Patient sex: M
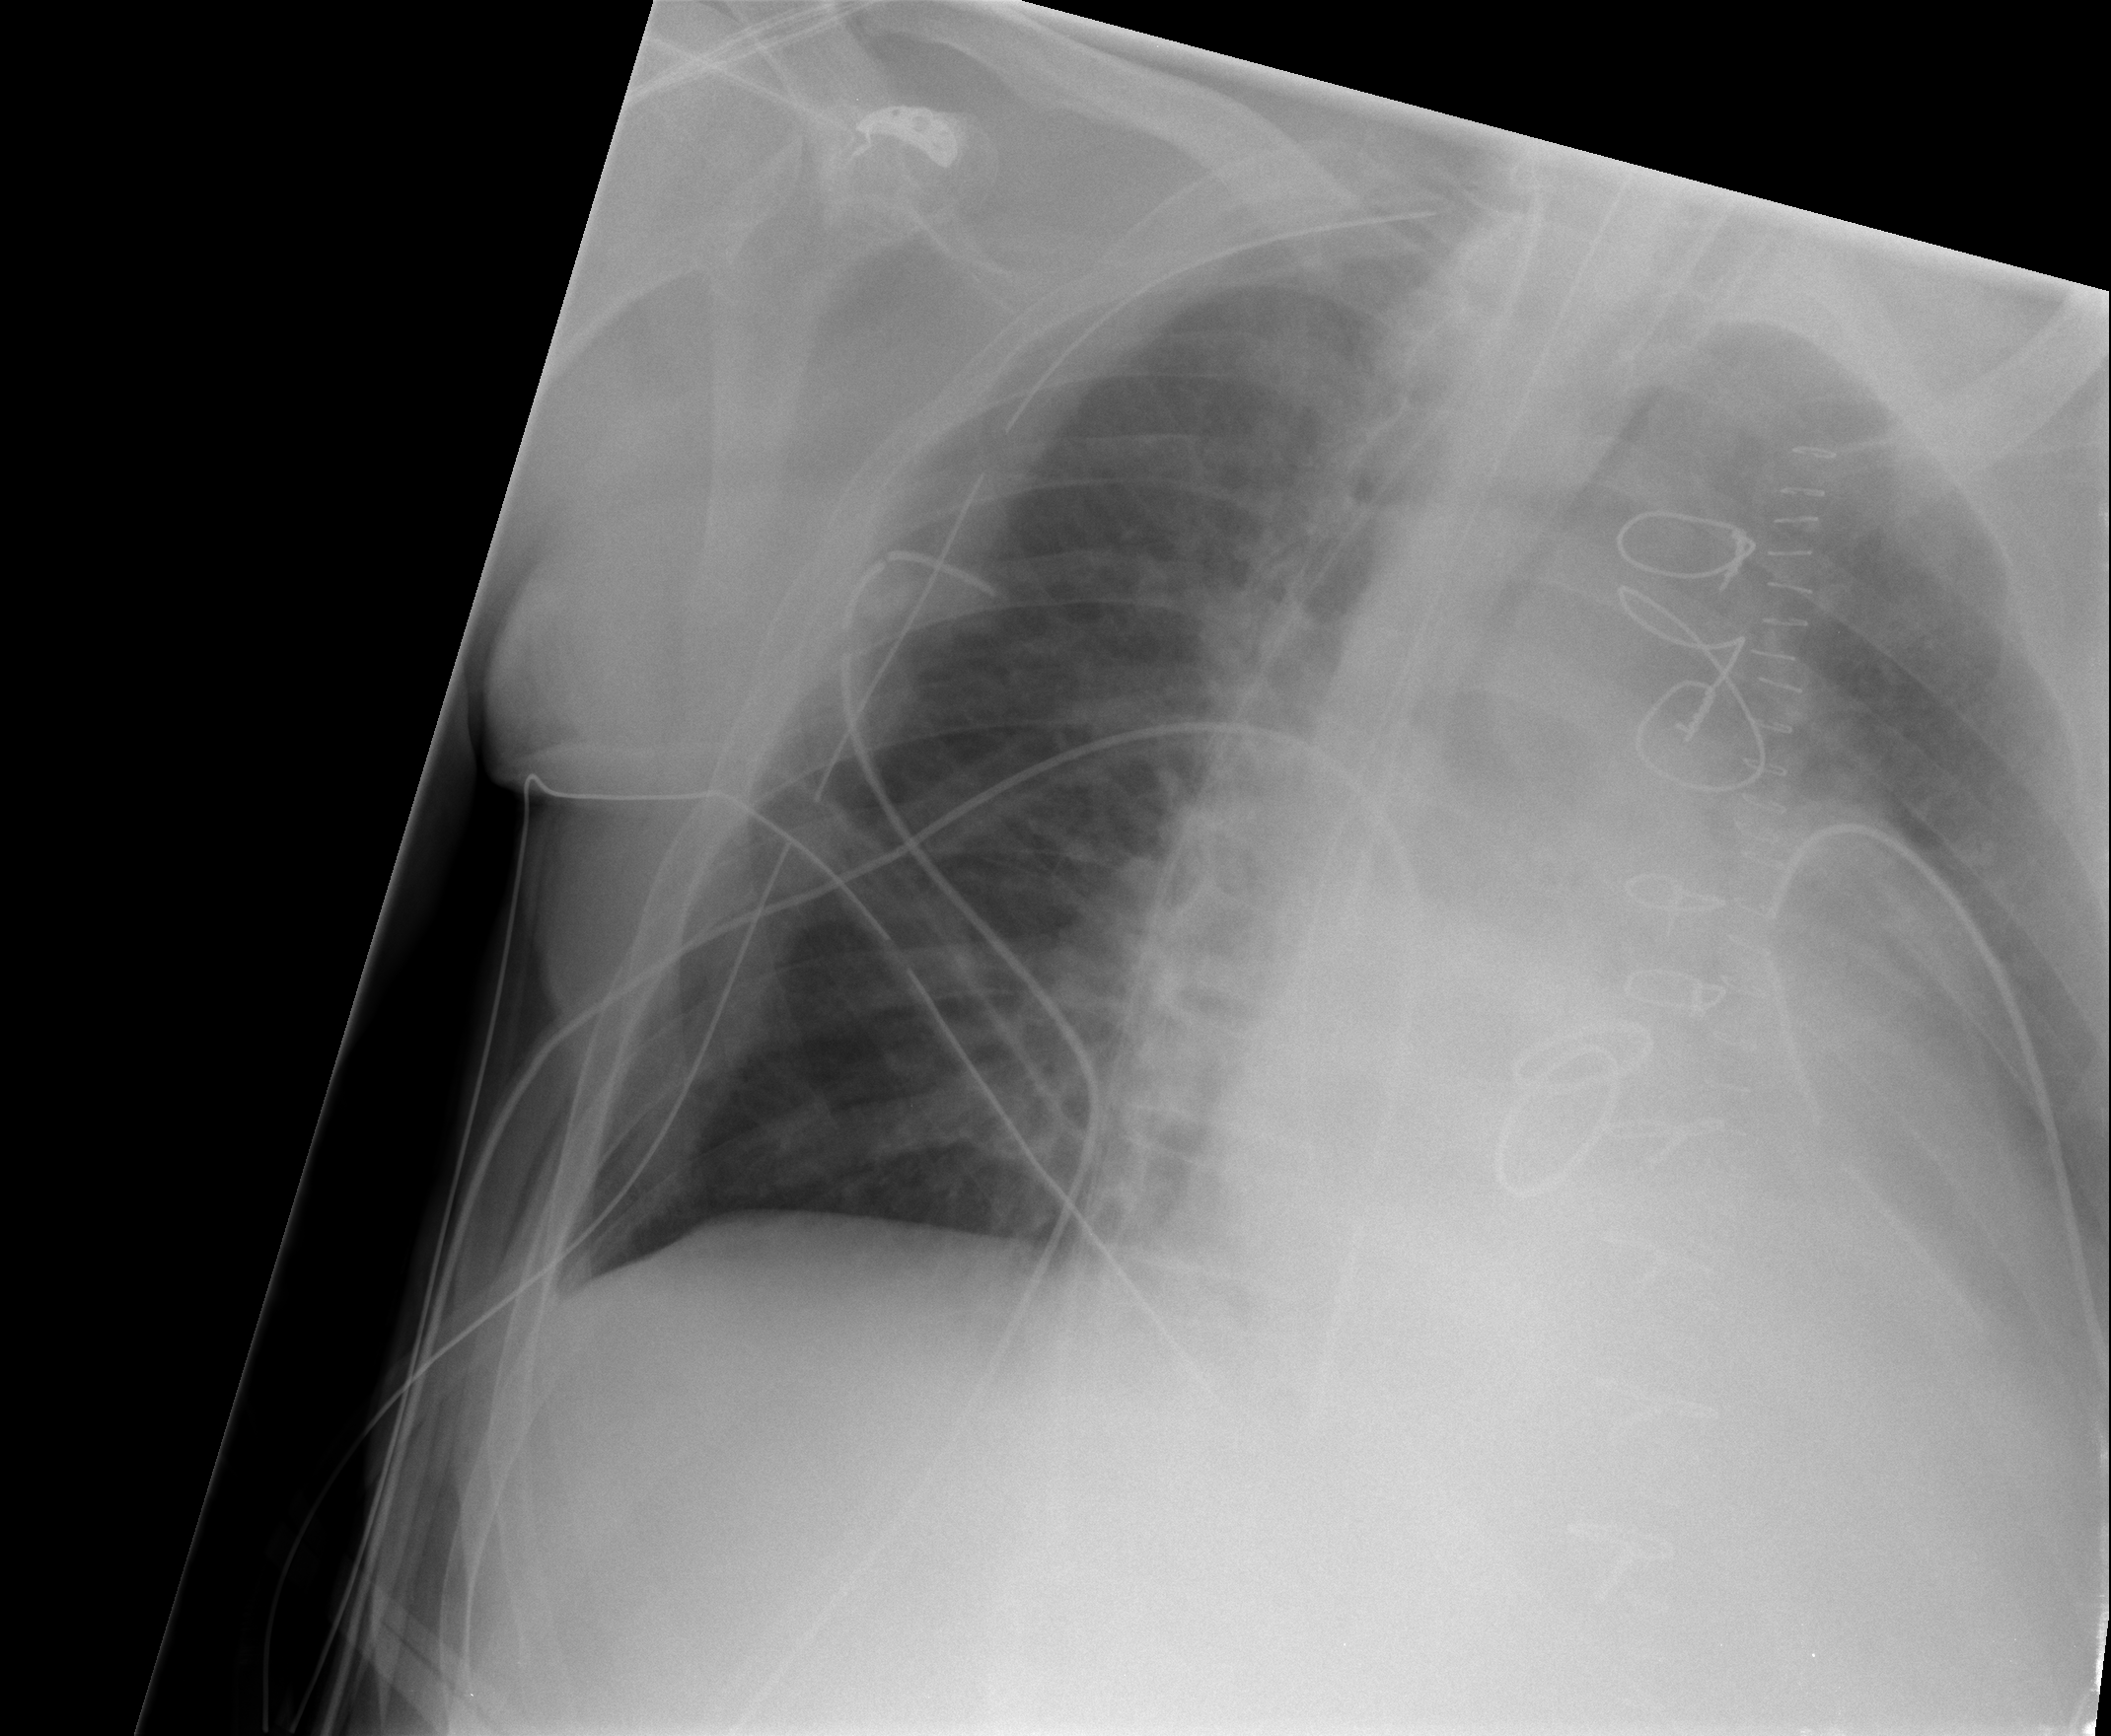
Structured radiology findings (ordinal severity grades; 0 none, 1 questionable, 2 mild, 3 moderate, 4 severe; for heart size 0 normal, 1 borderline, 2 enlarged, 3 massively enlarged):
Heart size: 2
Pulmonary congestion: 2
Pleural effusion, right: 0
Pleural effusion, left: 2
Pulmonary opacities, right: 0
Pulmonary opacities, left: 0
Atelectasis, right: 3
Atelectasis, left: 2